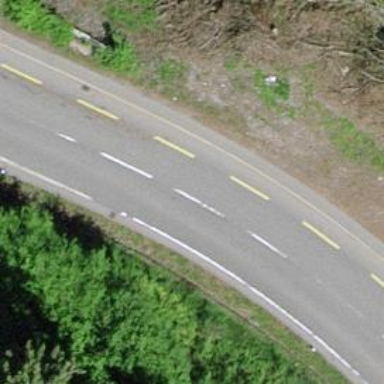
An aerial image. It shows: Secondary road with lane designated for cycling on the left side. The road surface is asphalt.